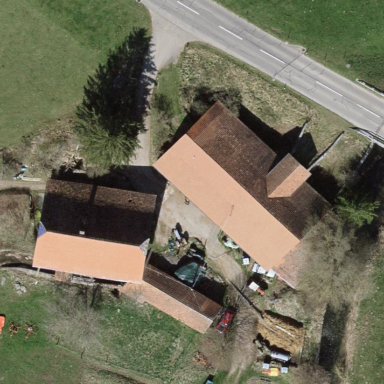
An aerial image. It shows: Farmyard area.